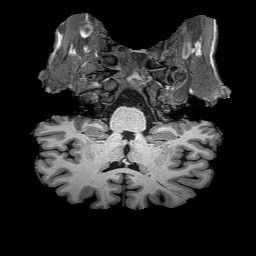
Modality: T1w
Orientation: sagittal
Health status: healthy